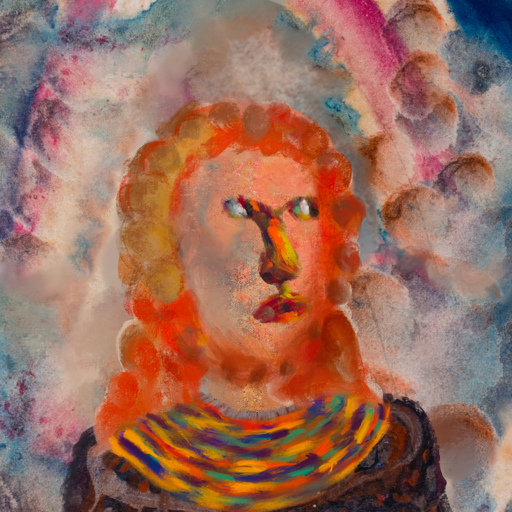
Background: Rupkatha, Head And Neck Side: Irani, Face Side: An_Impression, Bust: Hypocrite, Hair Side: Rupkatha, Head Accessory: Blank, Second Necklace: An_Impression_2, Necklace: Blank, Baby: Blank